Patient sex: M
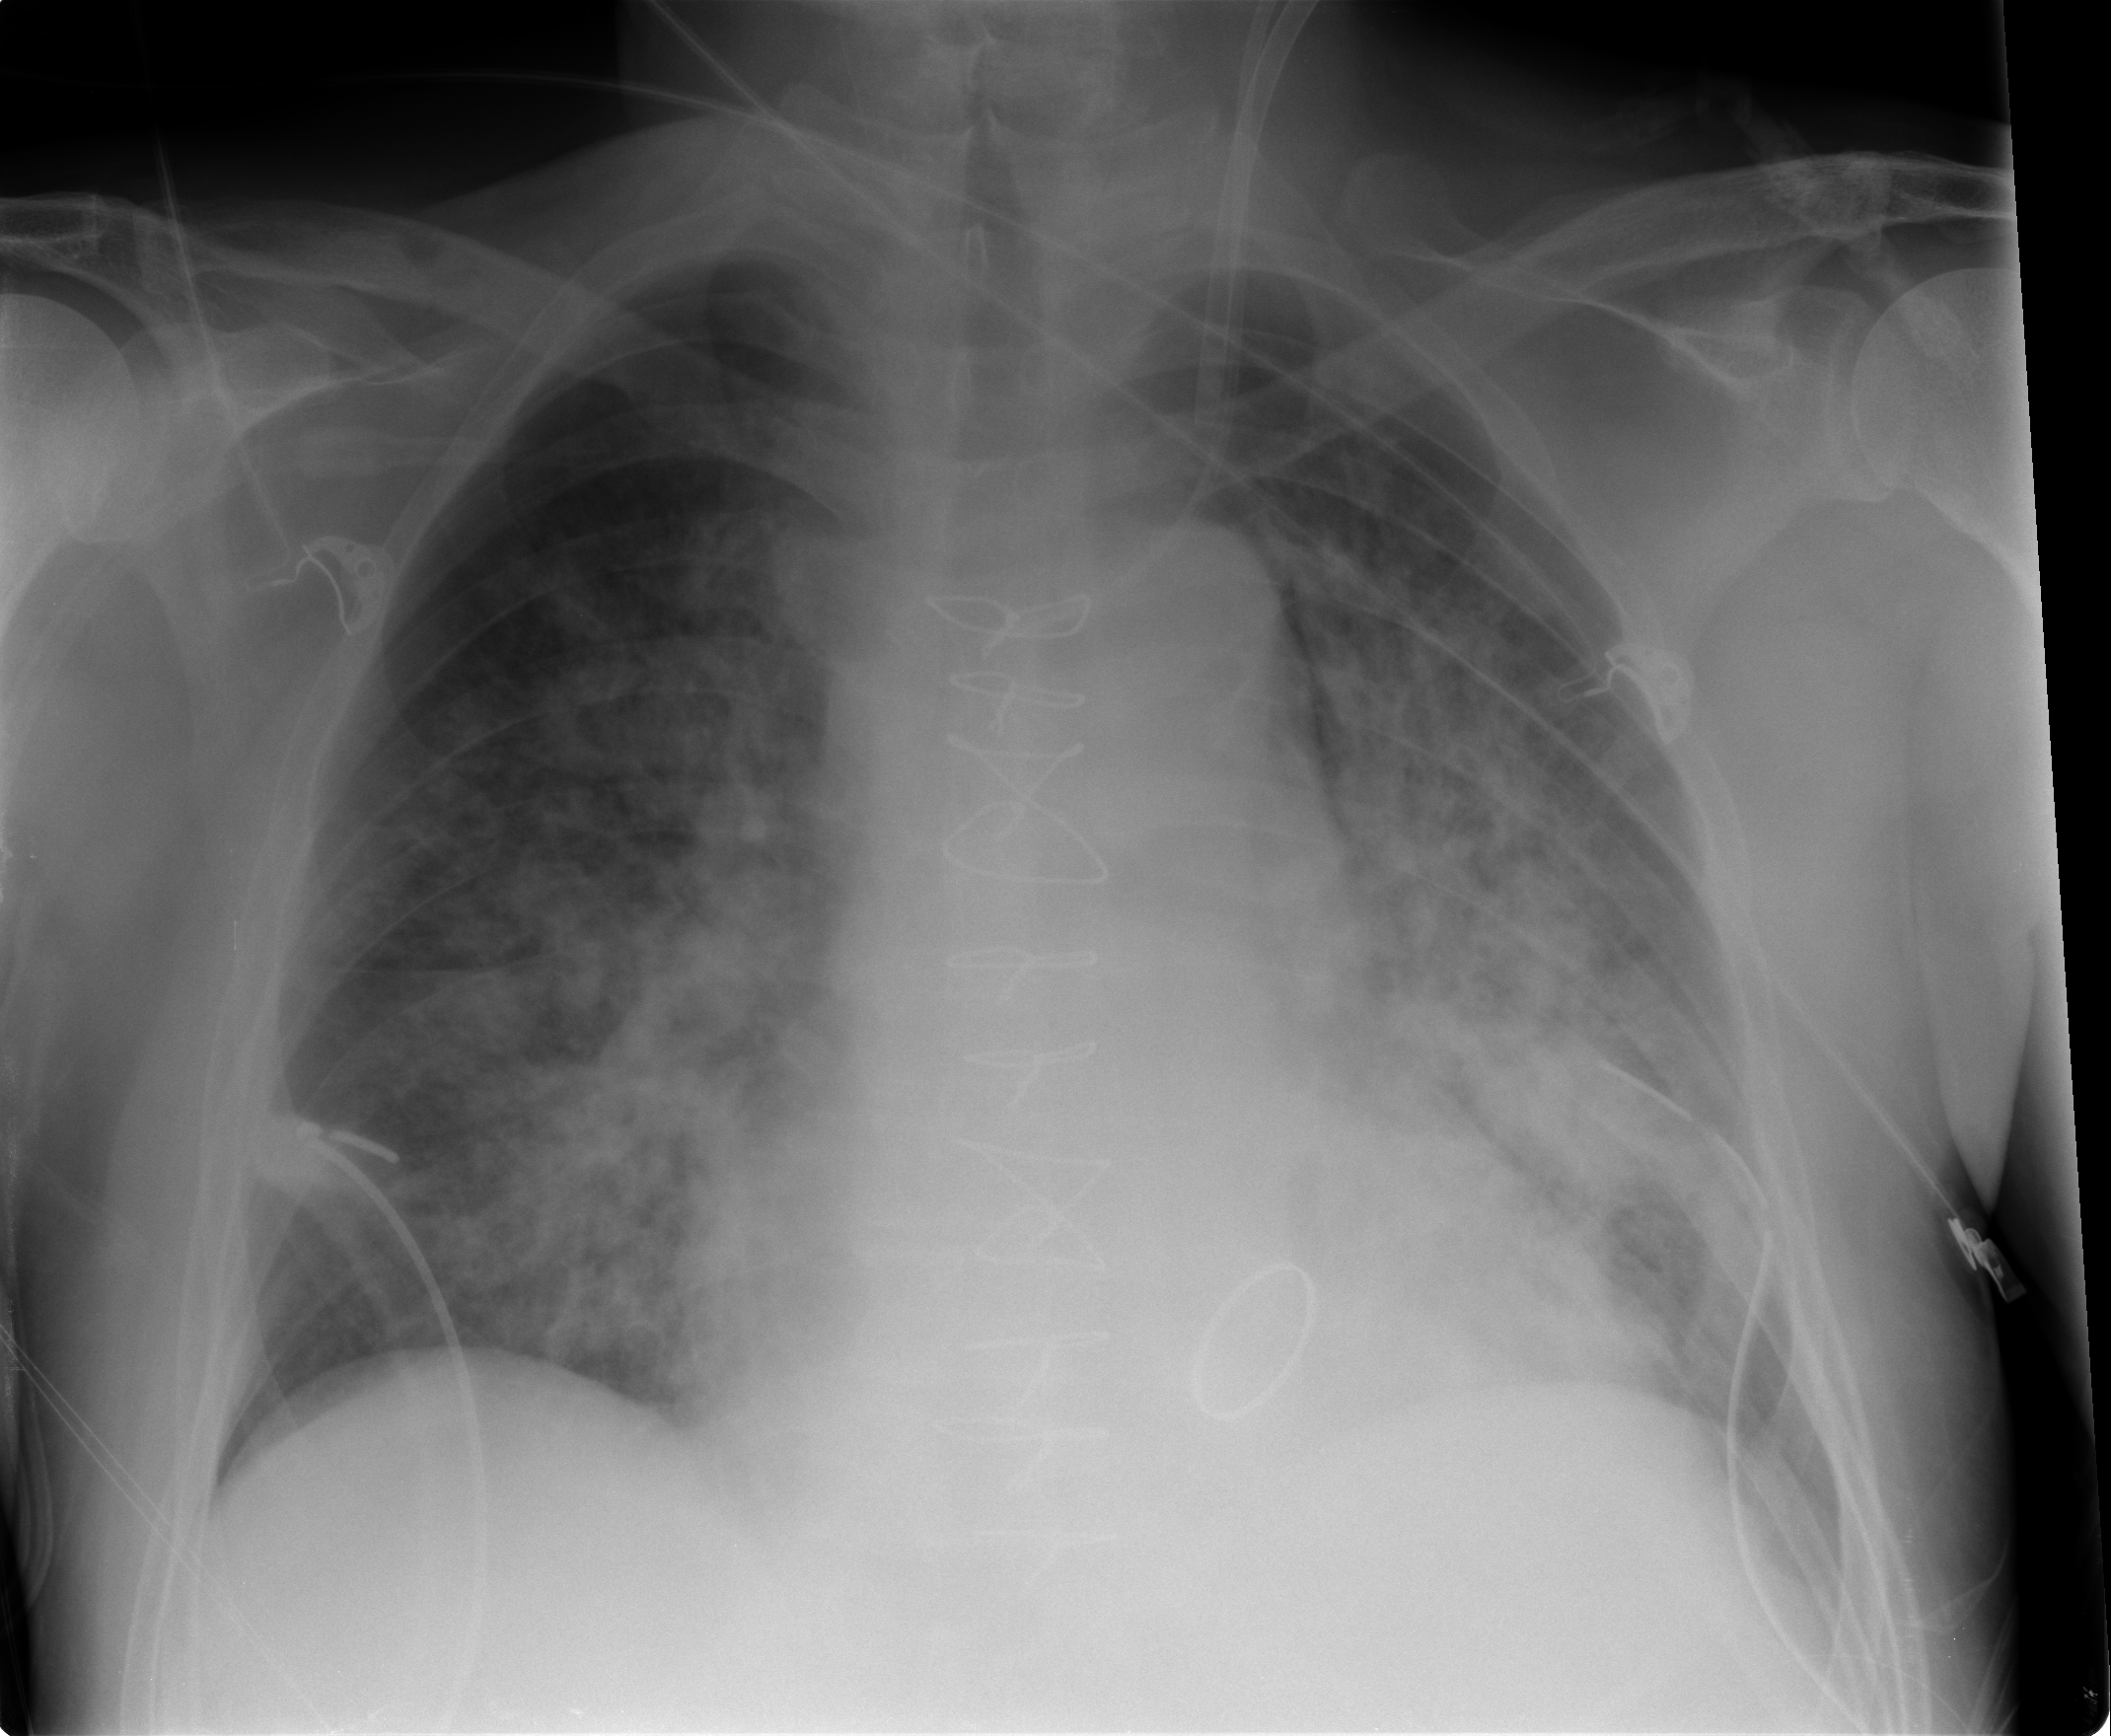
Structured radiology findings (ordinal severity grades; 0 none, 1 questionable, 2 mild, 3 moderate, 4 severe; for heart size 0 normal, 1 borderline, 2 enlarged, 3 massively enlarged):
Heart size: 2
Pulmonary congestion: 3
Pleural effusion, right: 0
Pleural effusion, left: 0
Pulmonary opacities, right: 3
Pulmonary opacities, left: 3
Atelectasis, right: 0
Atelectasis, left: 0